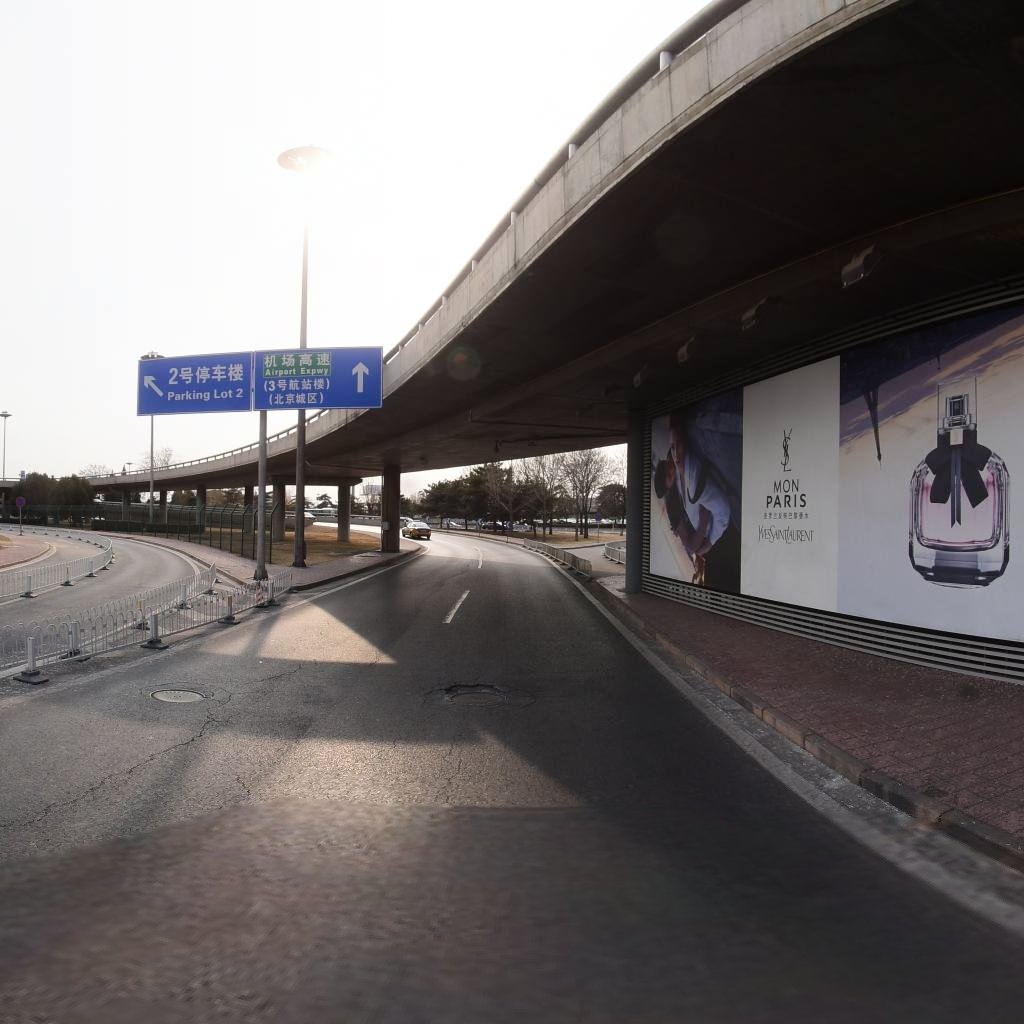
Region: Chaoyang
Road damage annotations: longitudinal crack, manhole cover, longitudinal crack, manhole cover